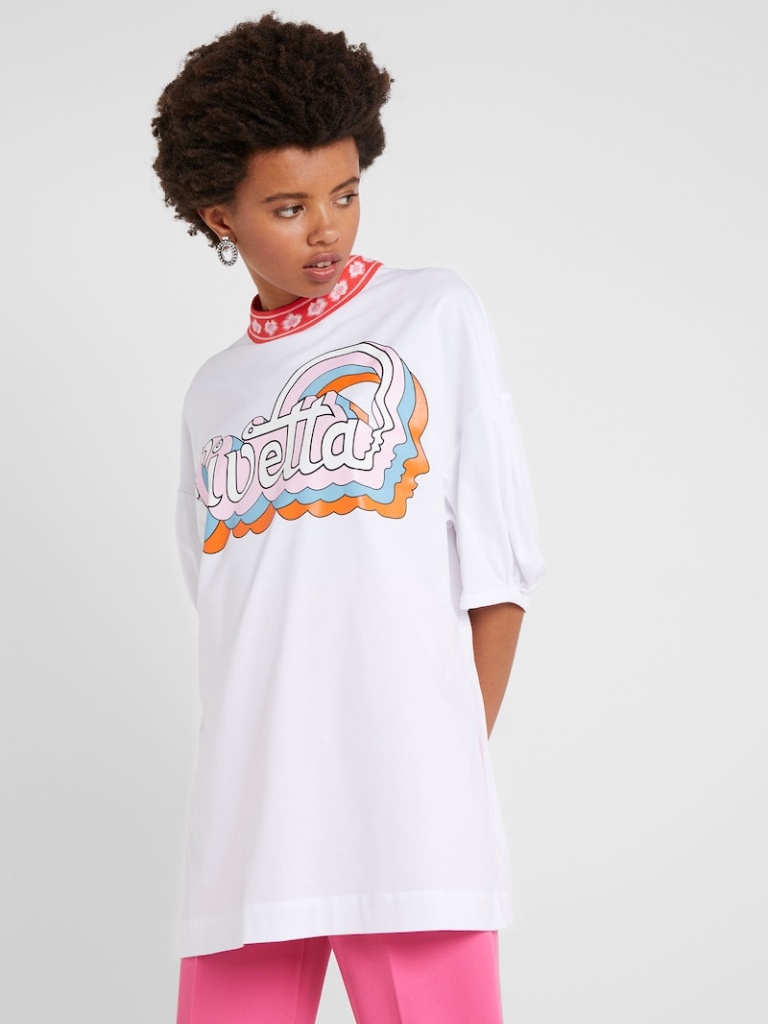
cotton loose short sleeve knee length Untucked crew t-shirt